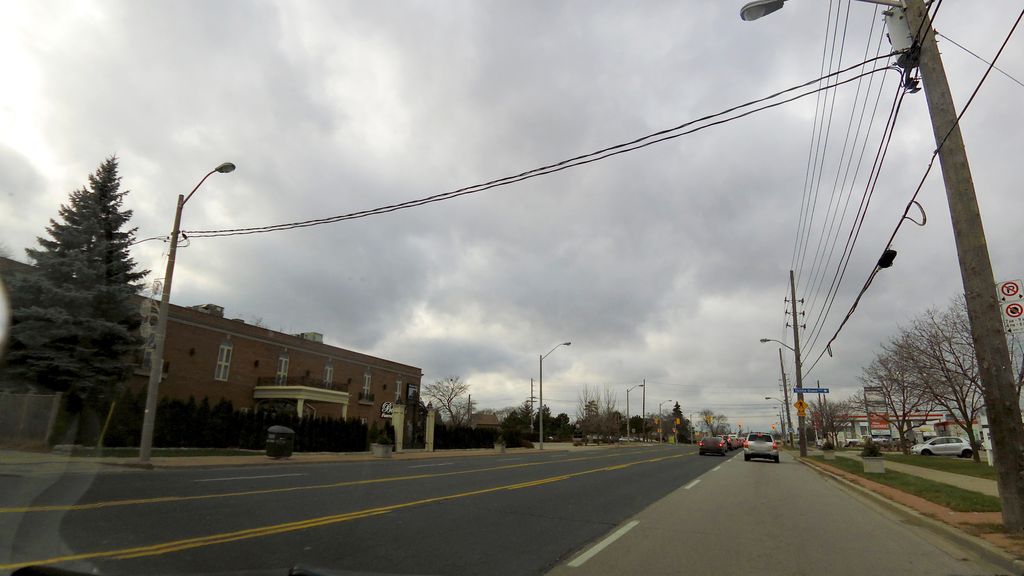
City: toronto